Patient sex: M
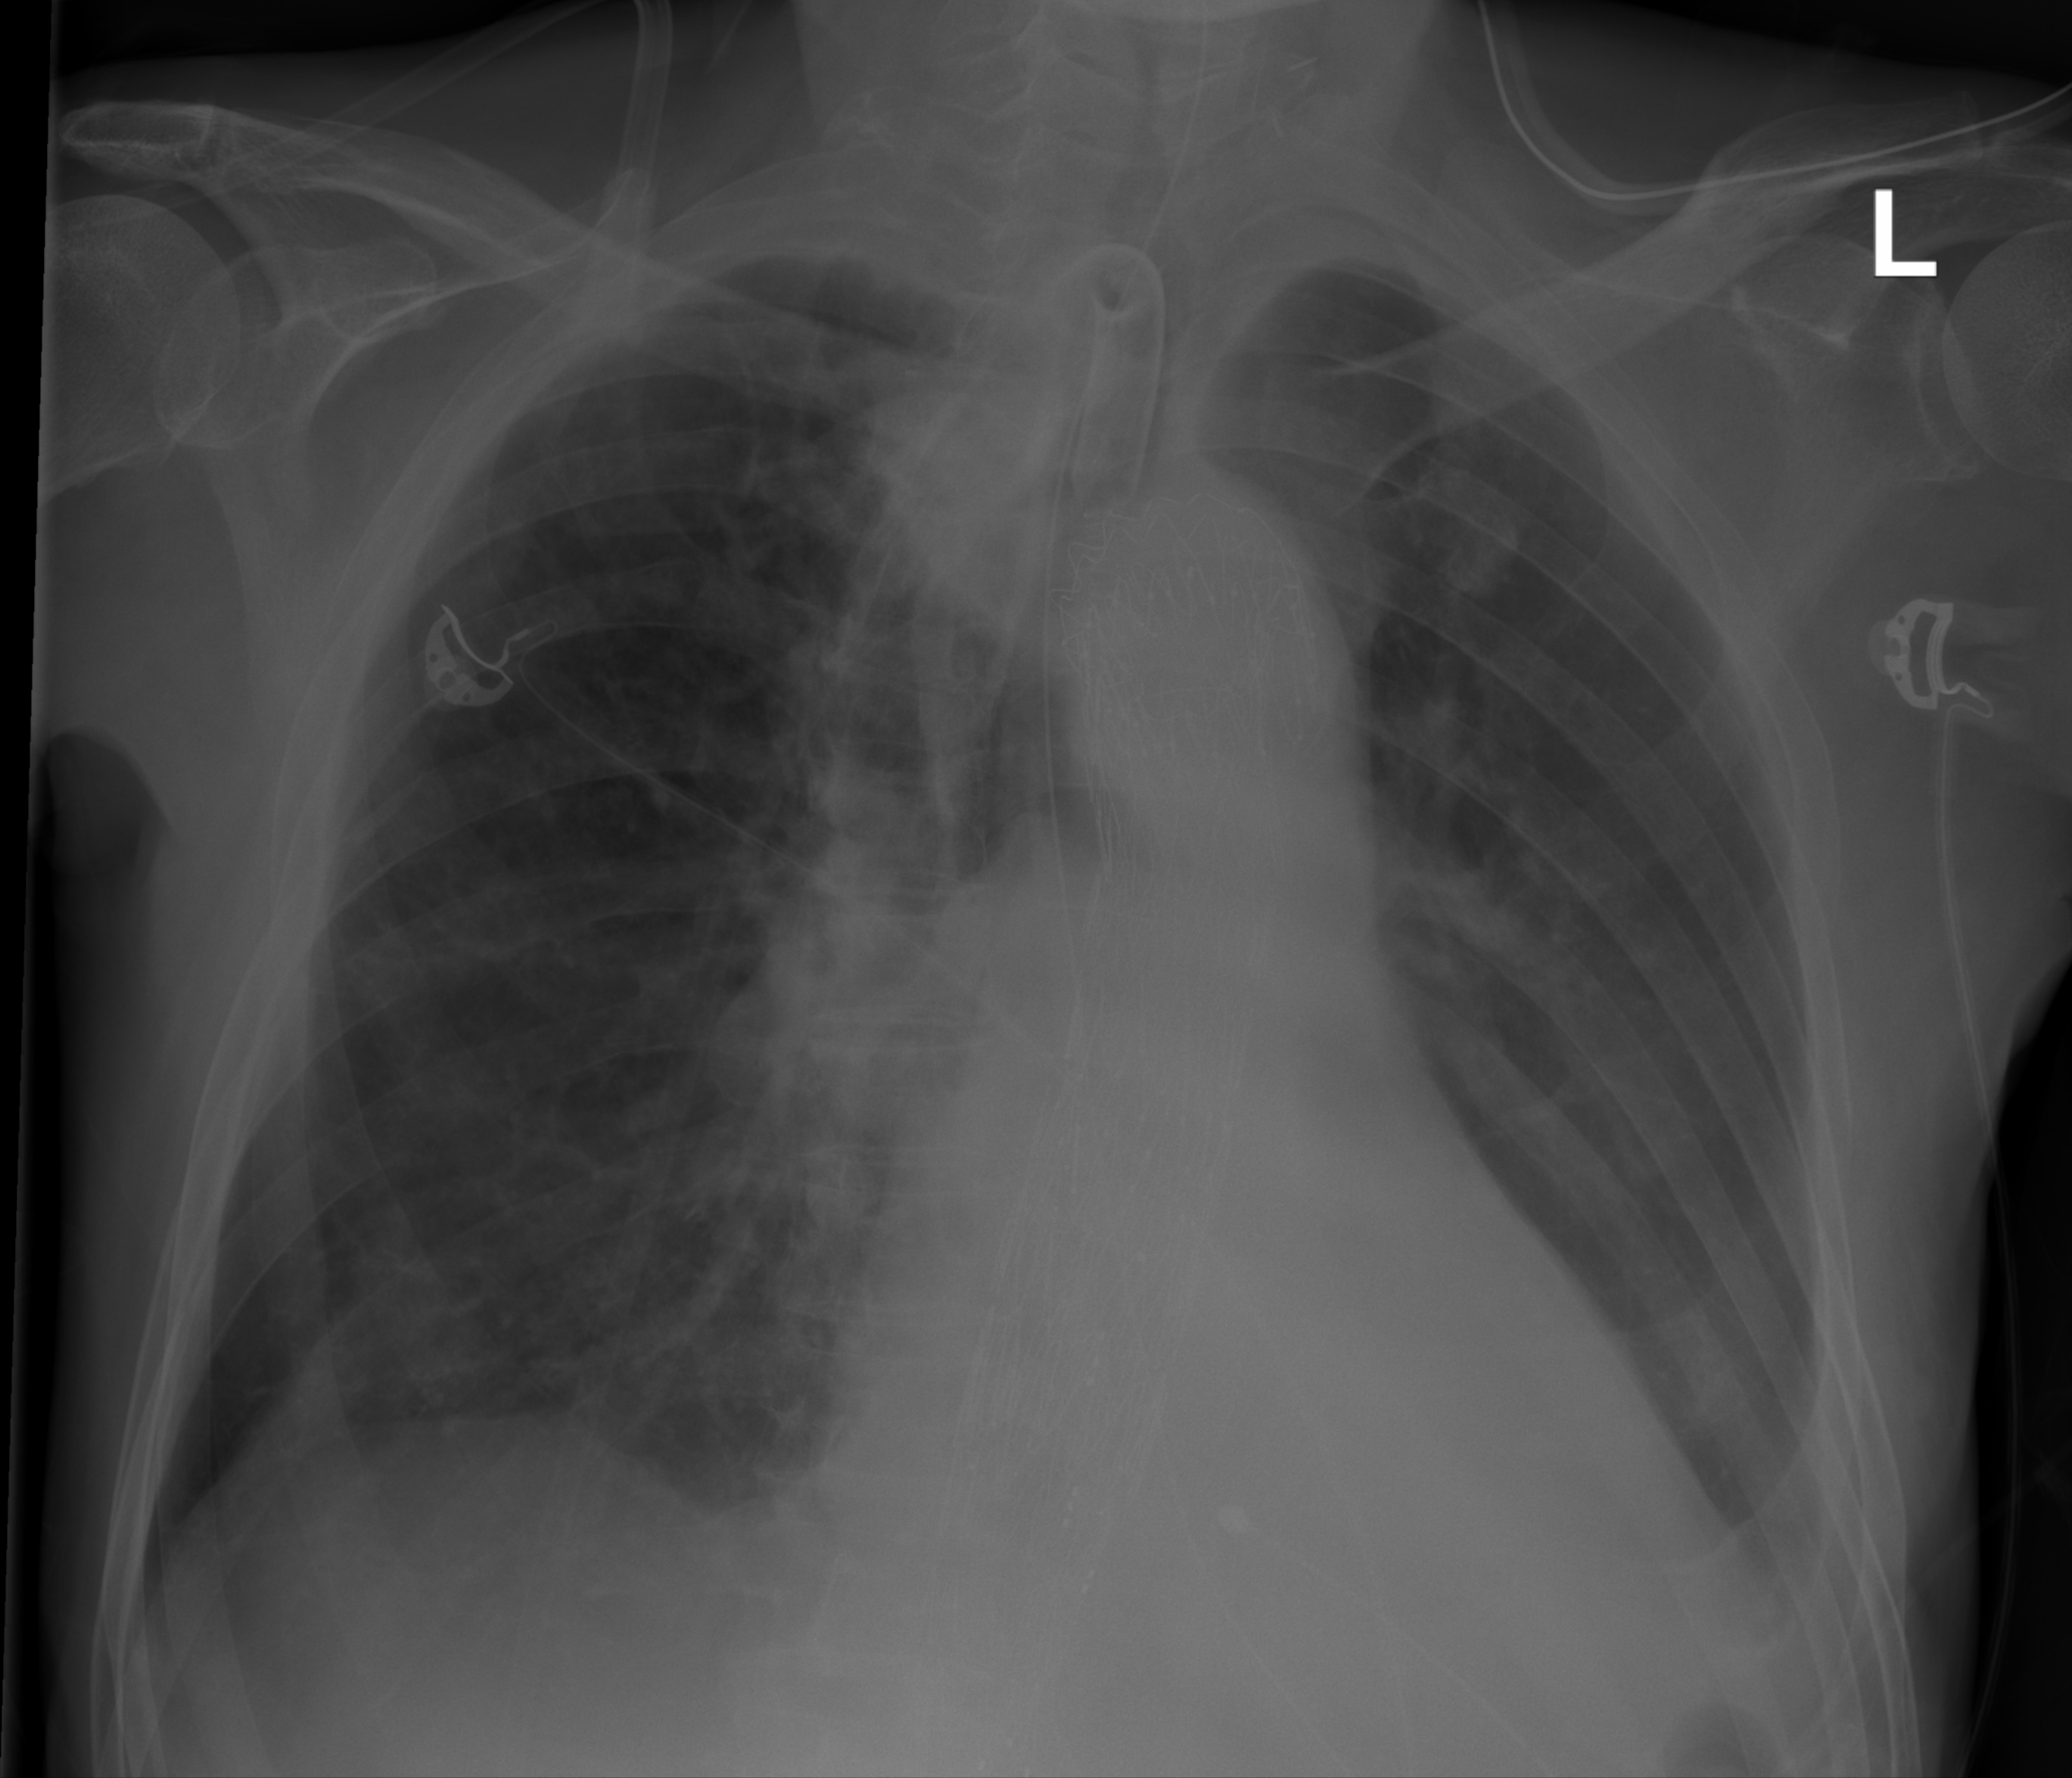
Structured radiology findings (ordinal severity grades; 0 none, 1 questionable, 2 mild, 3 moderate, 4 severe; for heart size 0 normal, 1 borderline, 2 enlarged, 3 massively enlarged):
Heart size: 2
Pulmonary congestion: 0
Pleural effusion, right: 0
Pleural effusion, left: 1
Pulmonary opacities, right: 0
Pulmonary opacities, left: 0
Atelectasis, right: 0
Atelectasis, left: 1